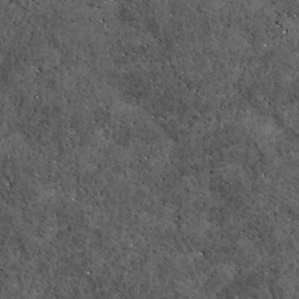
Label: non_frost